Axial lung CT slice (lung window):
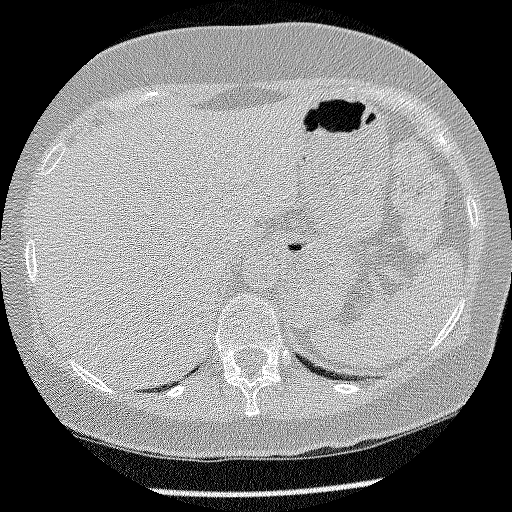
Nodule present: no